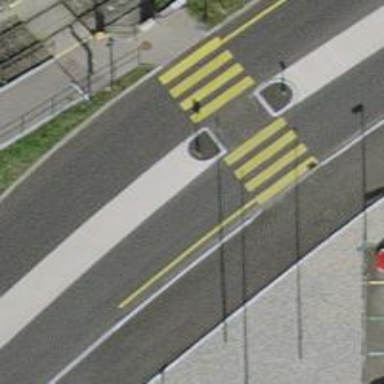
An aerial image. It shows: Uncontrolled crossing with central island on the road.